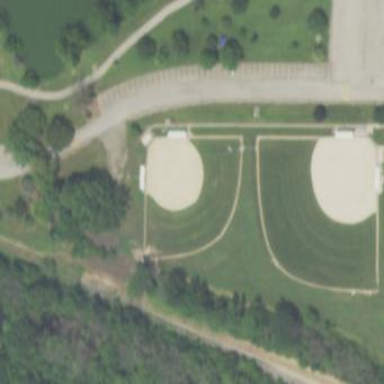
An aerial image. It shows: Softball pitch for leisure land activities.